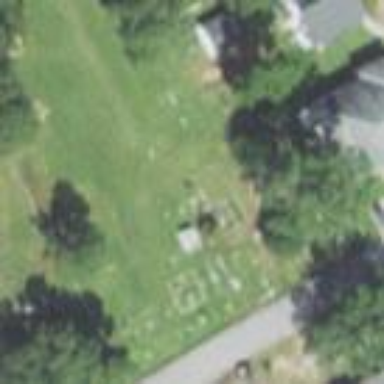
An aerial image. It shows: Cemetery.